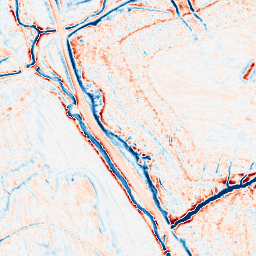
Category: edge_preserving
Decomposition family: anisotropic_diffusion
Decomposition parameters: iterations: 20
kappa: 100
gamma: 0.15
Upsampling method: cubic_catmull_rom
Upsampling parameters: scale: 2
Upsampling scale: 2